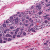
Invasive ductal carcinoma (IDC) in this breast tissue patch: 0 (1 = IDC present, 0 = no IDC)